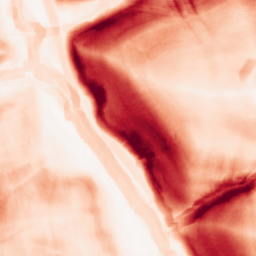
Category: morphological
Decomposition family: morphological_square
Decomposition parameters: operation: gradient
size: 10
Upsampling method: cubic_catmull_rom
Upsampling parameters: scale: 4
Upsampling scale: 4